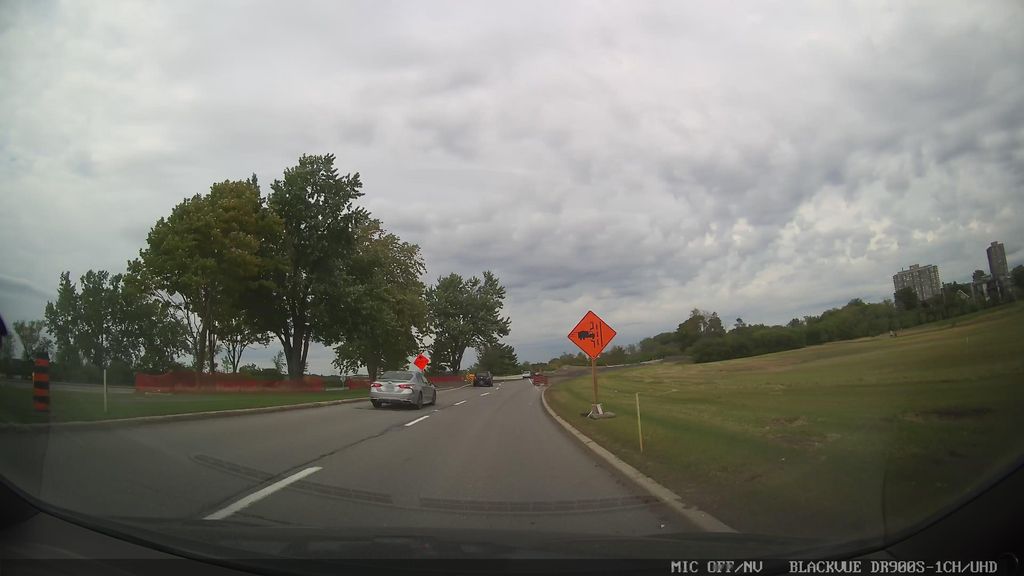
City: ottawa-gatineau